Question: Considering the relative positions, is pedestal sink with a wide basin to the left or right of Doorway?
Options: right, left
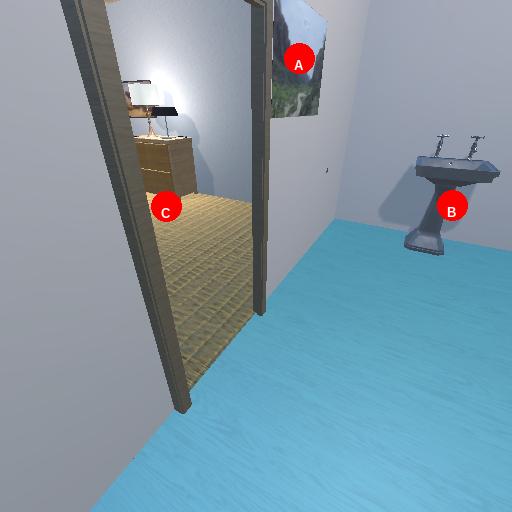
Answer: right